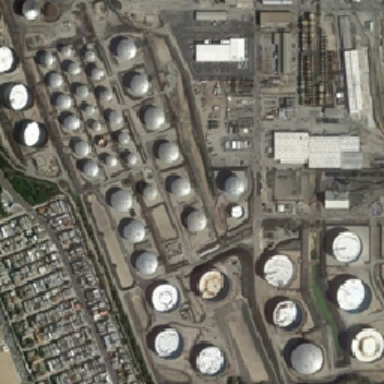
A large number of buildings have been built around the reservoir .